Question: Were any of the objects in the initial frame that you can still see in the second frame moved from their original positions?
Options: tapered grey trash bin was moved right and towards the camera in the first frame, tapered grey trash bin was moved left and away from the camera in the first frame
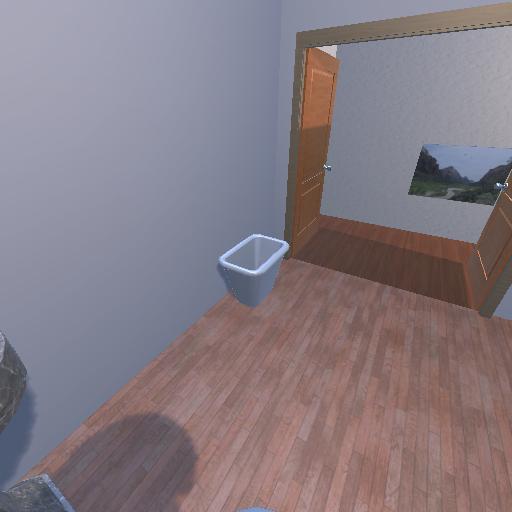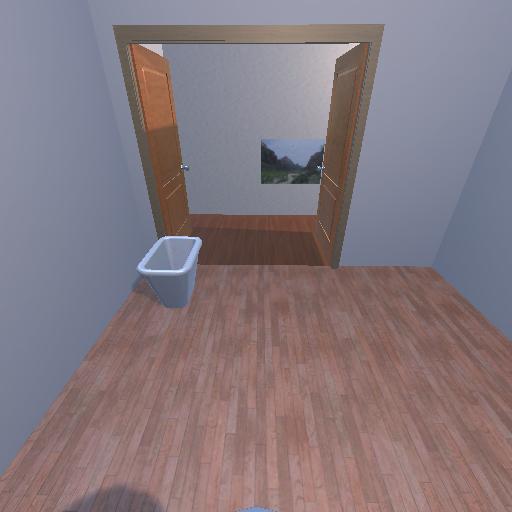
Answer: tapered grey trash bin was moved right and towards the camera in the first frame